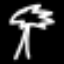
Label: palm tree